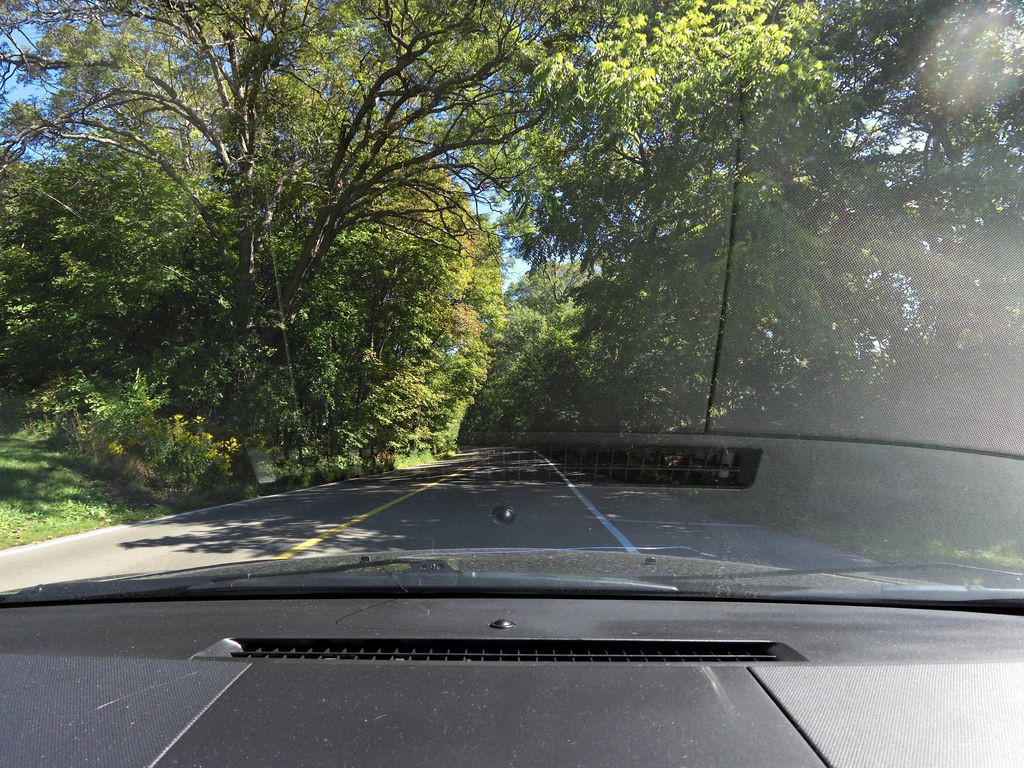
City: hamilton